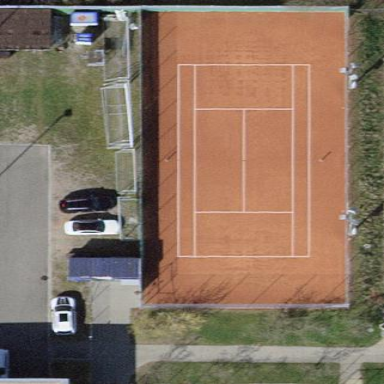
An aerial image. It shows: Sandy tennis court.